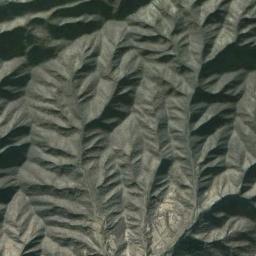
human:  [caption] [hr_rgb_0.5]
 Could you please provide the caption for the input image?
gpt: The mountain is full of black soil .

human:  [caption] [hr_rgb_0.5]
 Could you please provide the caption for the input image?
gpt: The mountain is uneven and rough .

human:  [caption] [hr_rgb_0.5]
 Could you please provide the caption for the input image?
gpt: You can see the veins of the mountain clearly .

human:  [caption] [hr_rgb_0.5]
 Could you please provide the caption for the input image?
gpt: The folded mountain consists of a number of ridges and valleys and its rocks are yellow .

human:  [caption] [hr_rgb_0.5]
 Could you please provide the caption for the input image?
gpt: There are many ridges on the gray mountain .